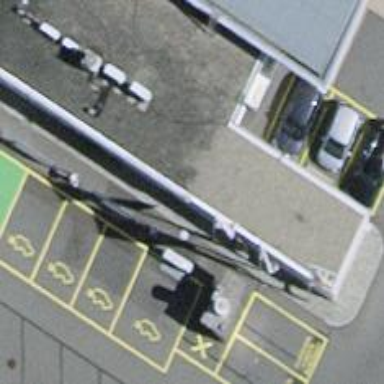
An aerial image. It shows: Charging station.